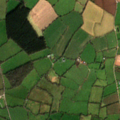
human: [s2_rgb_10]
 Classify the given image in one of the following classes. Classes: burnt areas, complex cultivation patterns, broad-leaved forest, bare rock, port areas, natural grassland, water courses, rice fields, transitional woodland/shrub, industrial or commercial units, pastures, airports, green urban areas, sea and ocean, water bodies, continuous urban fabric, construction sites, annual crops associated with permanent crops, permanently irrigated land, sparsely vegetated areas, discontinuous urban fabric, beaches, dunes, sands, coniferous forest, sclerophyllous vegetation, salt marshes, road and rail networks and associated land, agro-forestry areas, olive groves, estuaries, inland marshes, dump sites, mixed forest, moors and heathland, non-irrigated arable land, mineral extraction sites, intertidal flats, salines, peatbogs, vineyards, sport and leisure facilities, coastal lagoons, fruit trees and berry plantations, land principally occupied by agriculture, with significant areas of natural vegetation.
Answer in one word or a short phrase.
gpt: non-irrigated arable land, pastures